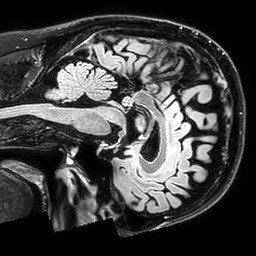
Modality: T2w
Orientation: sagittal
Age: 48
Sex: male
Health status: healthy
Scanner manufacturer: philips
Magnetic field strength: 3 T
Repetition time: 5 s
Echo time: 0.3282 s